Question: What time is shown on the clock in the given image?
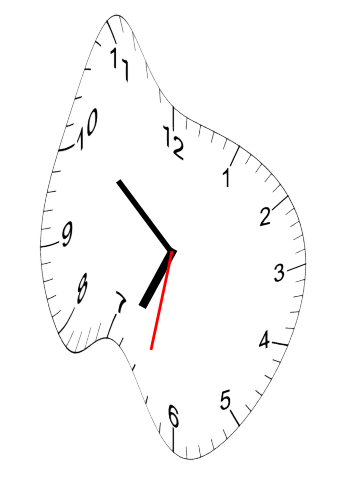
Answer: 06:51:32